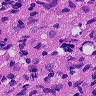
Metastatic tissue present: no